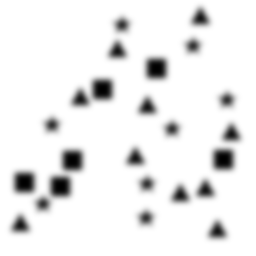
Squares: 6
Triangles: 10
Stars: 8
Total shapes: 24